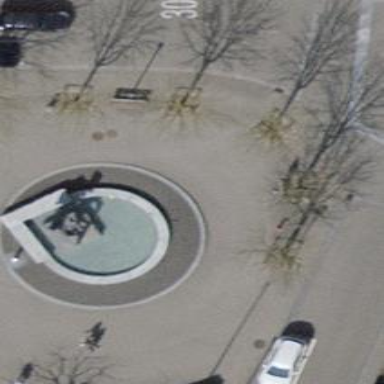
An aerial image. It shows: Beautiful fountain.